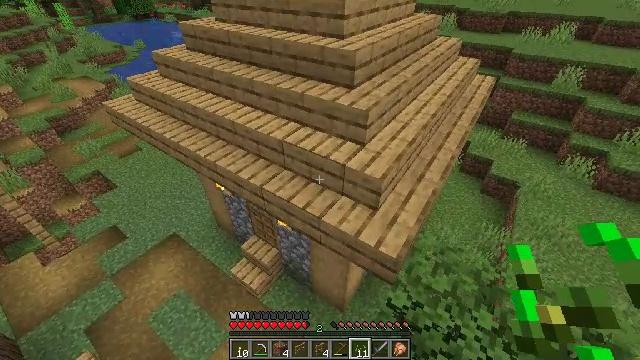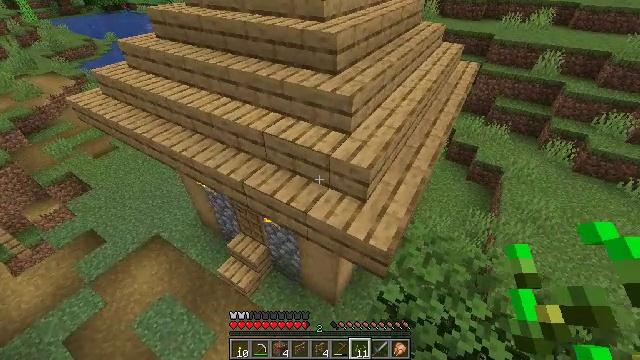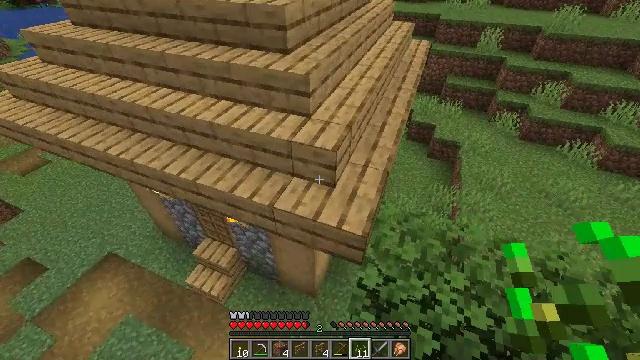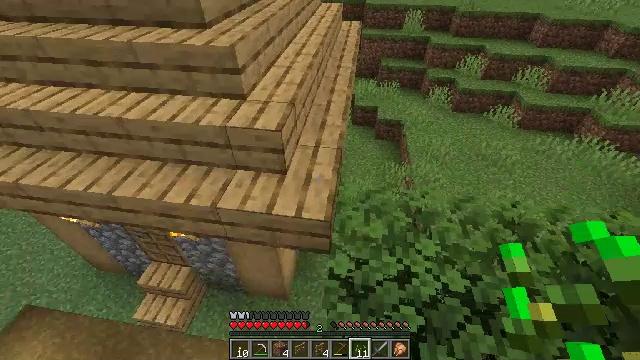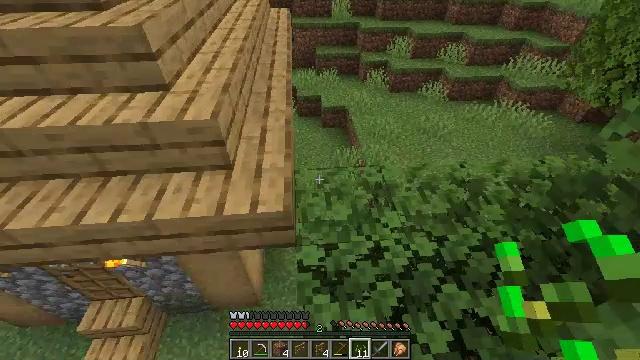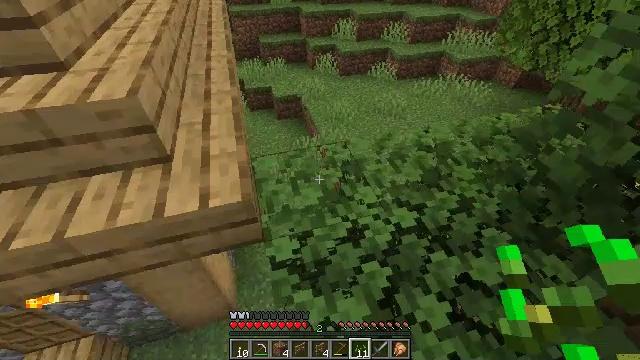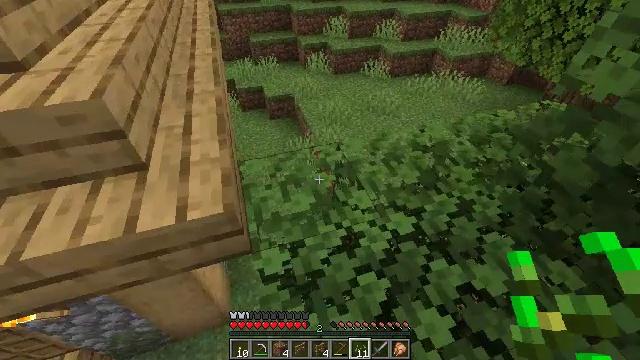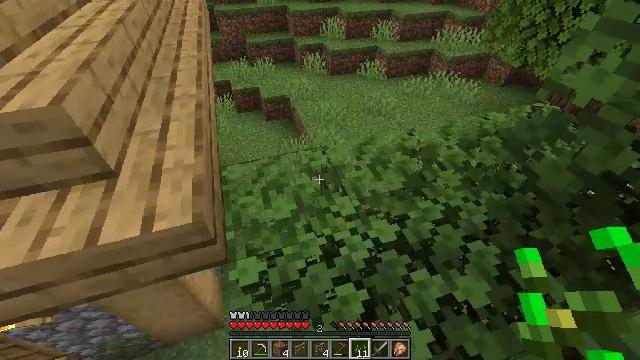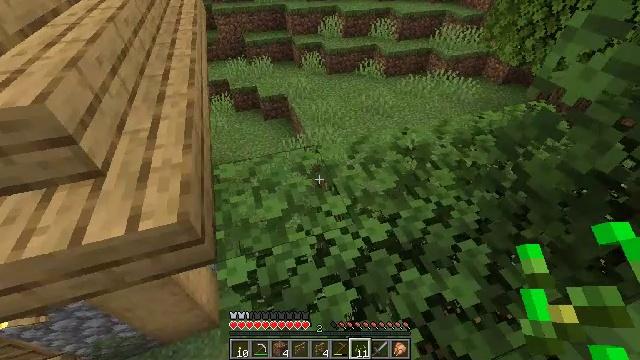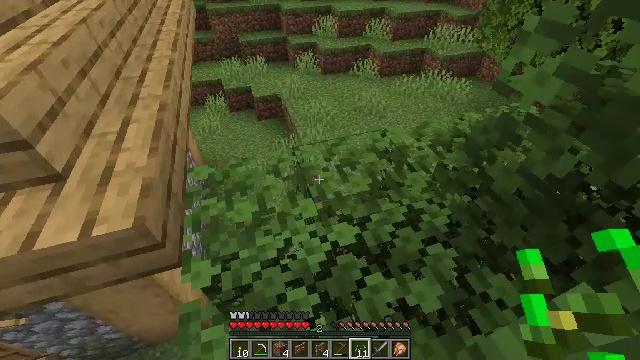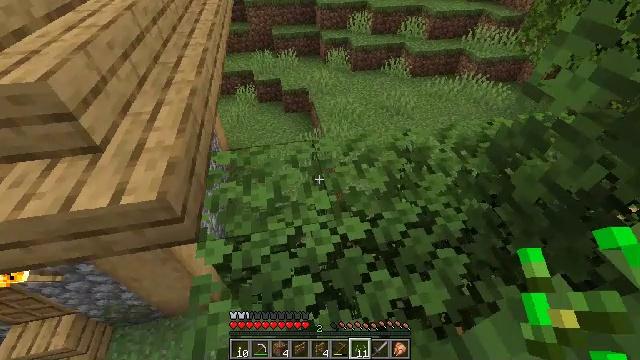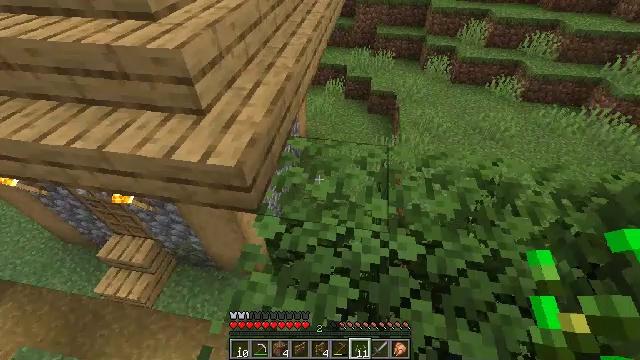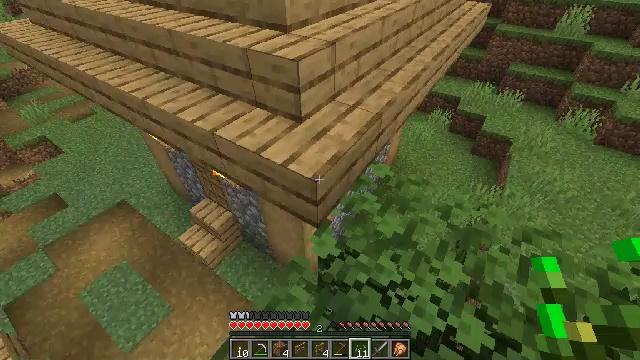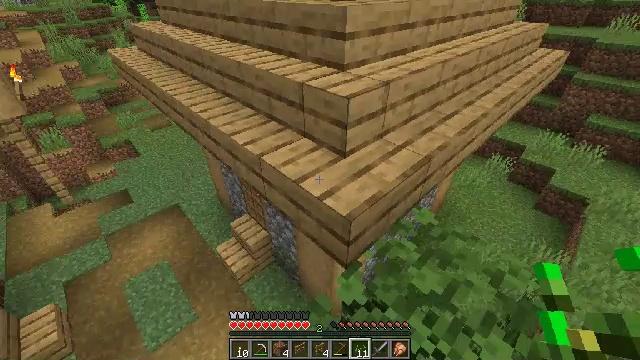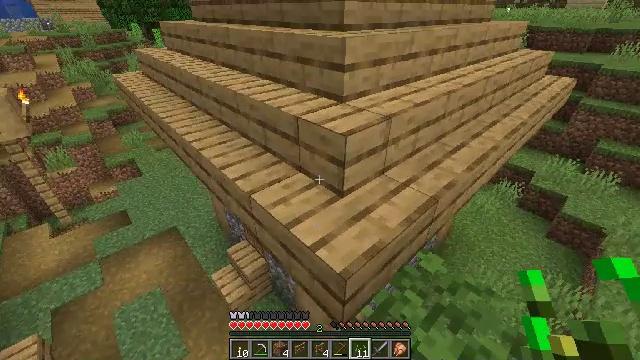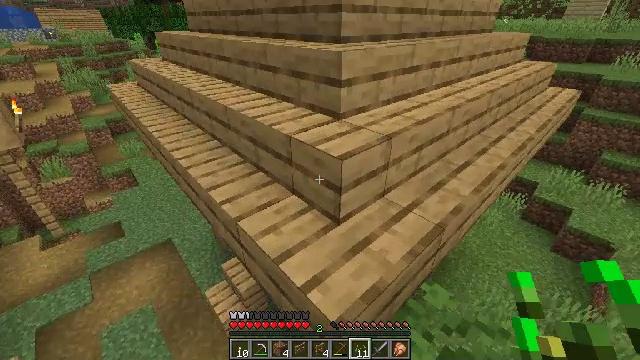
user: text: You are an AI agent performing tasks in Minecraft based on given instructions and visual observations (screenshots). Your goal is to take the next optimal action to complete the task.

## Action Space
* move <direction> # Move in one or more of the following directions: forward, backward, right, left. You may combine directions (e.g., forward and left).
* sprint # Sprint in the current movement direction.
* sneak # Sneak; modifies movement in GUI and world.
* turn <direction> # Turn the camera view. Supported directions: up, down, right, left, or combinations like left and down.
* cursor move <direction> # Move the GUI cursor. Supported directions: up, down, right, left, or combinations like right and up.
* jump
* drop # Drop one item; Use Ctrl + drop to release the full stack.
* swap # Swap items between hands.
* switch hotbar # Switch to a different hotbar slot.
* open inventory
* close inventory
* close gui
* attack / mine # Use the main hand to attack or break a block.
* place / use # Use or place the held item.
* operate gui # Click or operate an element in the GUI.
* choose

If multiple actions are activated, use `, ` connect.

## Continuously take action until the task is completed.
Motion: motion action
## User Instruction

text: Gather carrots from the field.
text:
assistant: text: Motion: move forward and move right, turn right and down, jump
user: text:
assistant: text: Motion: move forward and move right, turn right and down, jump
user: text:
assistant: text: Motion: move right, turn right
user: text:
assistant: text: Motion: turn right
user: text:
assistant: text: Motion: move right, turn right and down
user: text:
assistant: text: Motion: move right, turn right
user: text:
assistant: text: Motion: move right
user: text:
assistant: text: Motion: move right
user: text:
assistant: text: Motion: move right
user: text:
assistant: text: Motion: move right, turn left
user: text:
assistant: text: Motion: move forward and move right, turn left
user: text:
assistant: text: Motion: move forward and move right, turn left and up
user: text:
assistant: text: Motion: move forward, turn left and up
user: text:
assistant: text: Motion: move forward, turn left and up
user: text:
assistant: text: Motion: move forward, turn up
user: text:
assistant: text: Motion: move forward, turn up
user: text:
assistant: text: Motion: move forward
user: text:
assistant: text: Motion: move forward
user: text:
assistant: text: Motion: move forward
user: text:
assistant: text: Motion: move forward, turn right and up
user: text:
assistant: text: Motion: move forward, turn up
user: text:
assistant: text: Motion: move forward, turn up
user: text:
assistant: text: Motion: move forward, turn up
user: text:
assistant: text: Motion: move forward, turn left and up
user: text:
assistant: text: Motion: move forward
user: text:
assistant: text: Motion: move forward
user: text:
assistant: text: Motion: move forward
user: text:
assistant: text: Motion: move forward
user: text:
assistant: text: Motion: move forward
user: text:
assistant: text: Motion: move forward